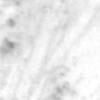
Label: no_change